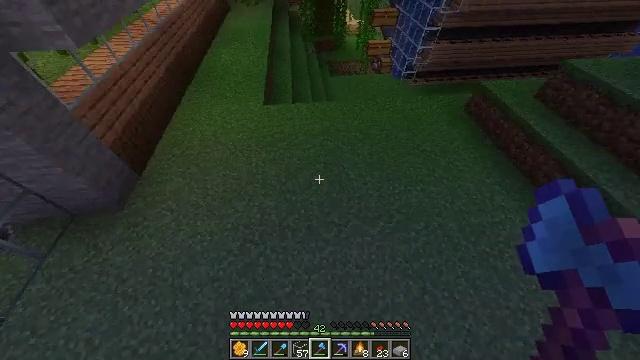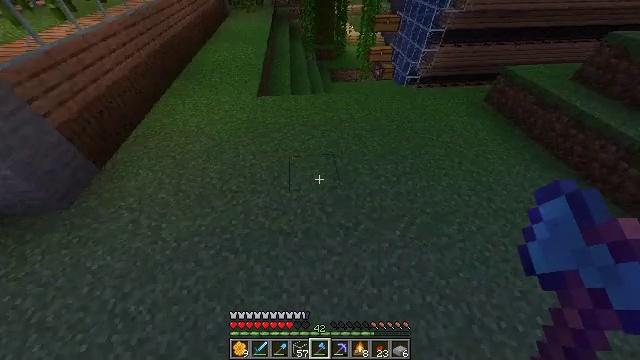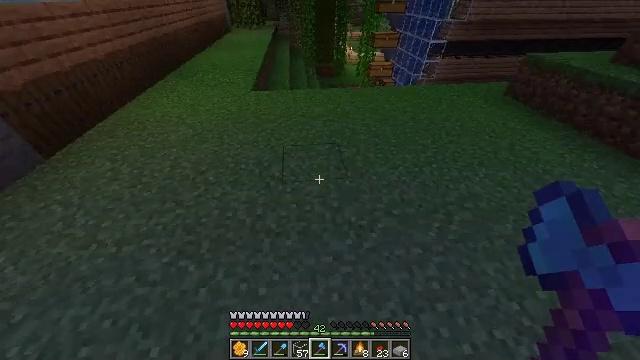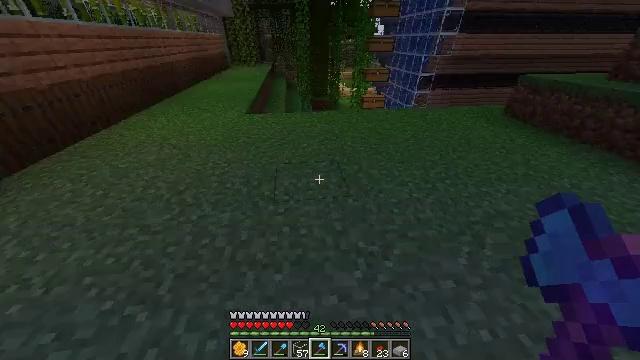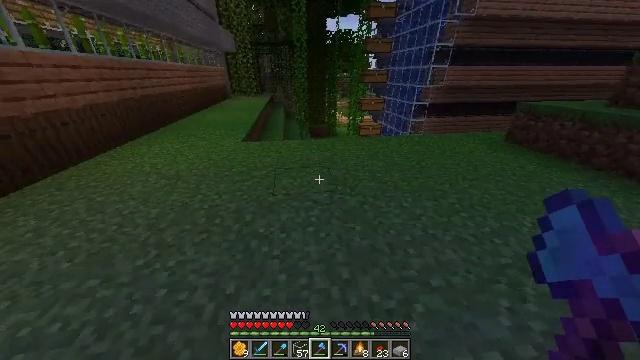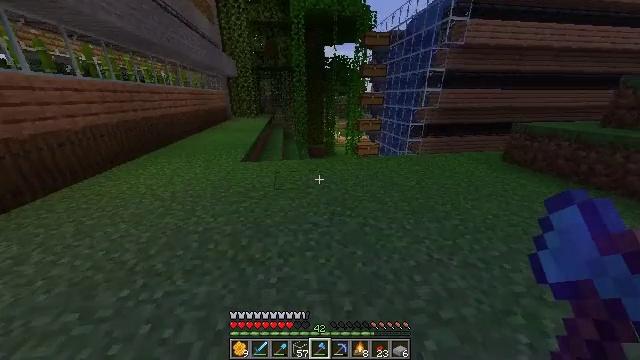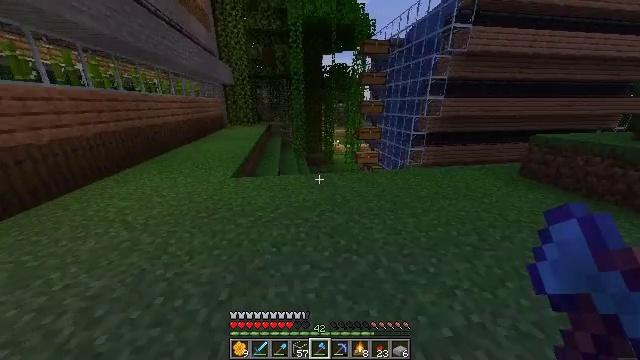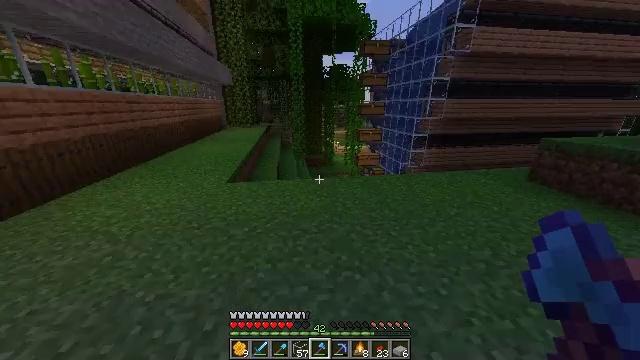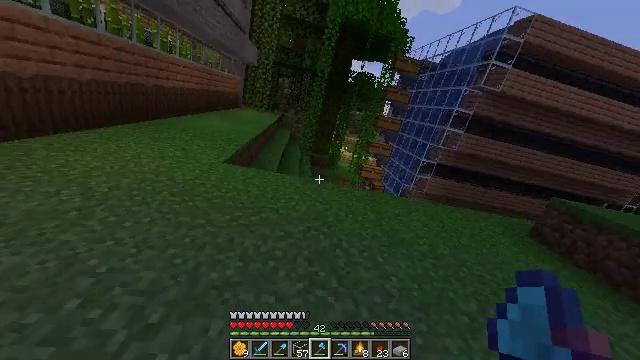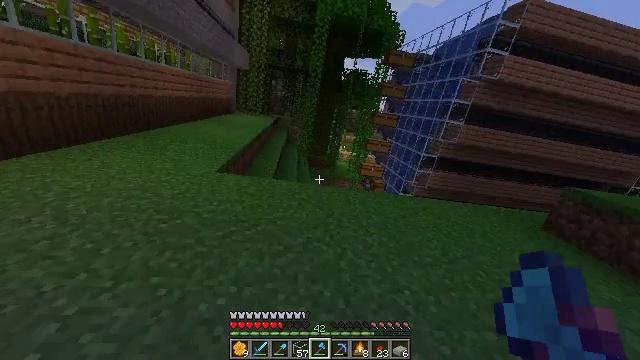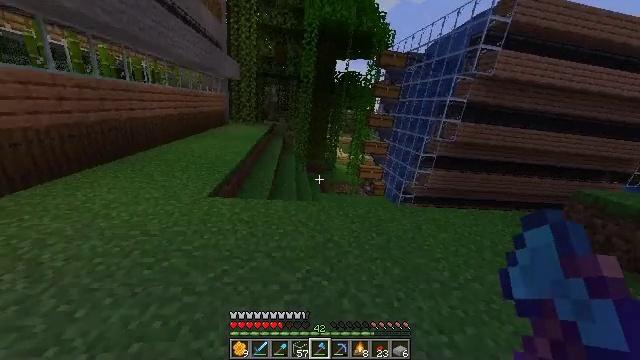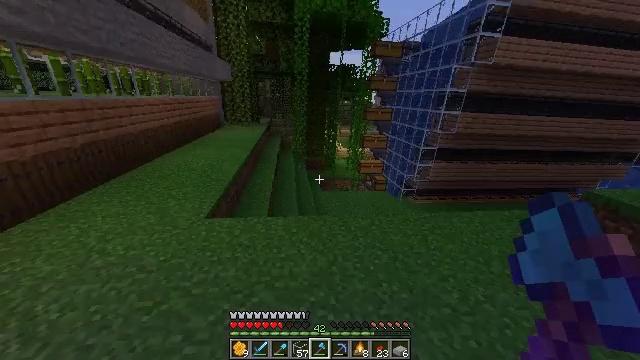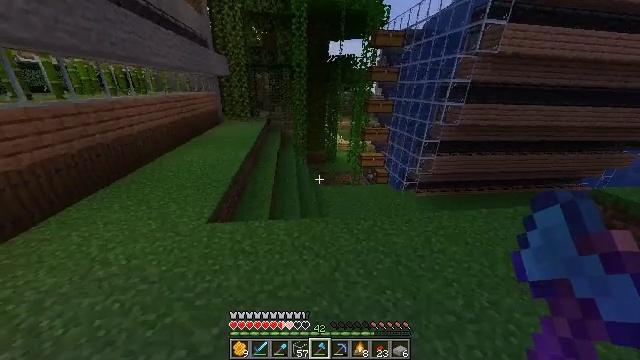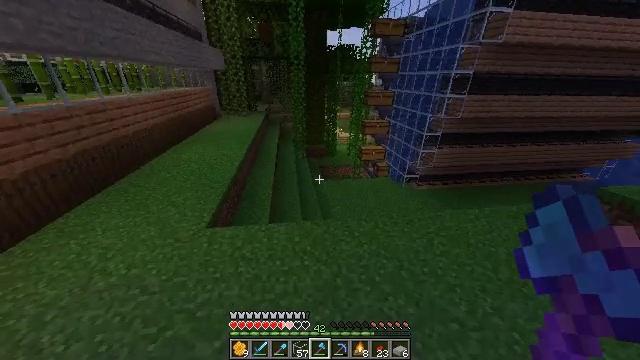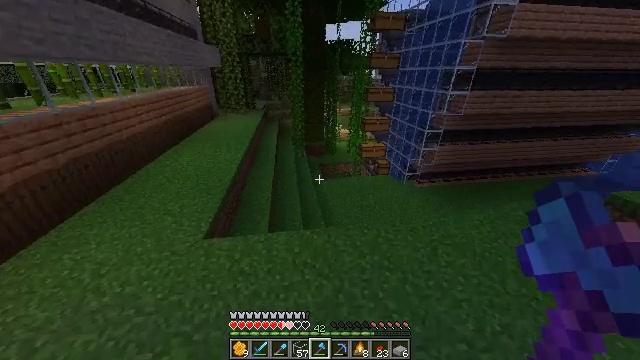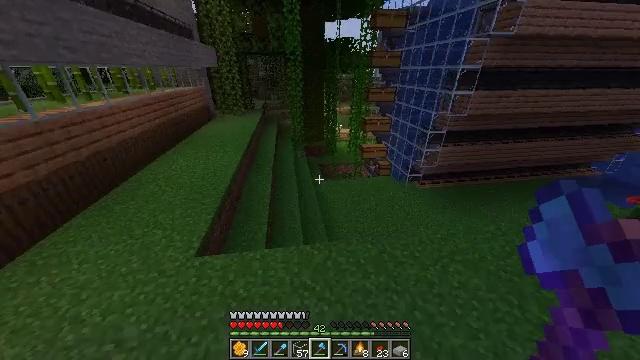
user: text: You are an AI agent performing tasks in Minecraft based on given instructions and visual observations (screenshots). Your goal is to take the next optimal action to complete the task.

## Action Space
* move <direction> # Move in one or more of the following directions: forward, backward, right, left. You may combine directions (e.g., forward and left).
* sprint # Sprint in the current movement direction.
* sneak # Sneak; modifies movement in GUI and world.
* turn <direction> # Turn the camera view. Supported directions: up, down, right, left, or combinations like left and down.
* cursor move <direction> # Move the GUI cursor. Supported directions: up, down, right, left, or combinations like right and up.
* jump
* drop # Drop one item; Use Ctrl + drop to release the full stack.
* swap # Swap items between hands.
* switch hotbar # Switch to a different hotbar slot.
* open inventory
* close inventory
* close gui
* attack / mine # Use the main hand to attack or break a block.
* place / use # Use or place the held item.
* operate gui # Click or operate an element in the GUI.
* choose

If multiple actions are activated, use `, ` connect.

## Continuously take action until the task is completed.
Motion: motion action
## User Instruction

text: Craft a glass bottle.
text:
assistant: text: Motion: move forward, turn up
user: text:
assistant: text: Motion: move forward, turn up
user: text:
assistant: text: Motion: move forward, sprint, turn right and up
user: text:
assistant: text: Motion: move forward, sprint, turn up
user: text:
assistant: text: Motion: move forward, sprint, turn up
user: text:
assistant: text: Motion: move forward, sprint, turn up
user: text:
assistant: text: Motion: move forward
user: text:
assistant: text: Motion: move forward
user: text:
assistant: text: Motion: move forward
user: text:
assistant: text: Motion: move forward, jump
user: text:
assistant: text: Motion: move forward, turn down, jump
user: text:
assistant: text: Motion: move forward, turn down, jump
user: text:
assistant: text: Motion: move forward, turn down, jump
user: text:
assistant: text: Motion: move forward, turn down, jump
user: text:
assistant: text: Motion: move forward, jump
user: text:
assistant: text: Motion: move forward, turn down, jump
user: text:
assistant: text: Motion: move forward, turn down, jump
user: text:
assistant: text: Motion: move forward, turn down, jump
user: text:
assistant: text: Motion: move forward, turn down, jump
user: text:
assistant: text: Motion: move forward, turn down, jump
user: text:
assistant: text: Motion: move forward, turn down, jump
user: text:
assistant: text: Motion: move forward, sprint, turn down, jump
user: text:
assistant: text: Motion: move forward, sprint, turn down, jump
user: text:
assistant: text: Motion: move forward, sprint, turn down, jump
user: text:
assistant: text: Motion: move forward, sprint, turn down, jump
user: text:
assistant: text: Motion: move forward, sprint, turn down, jump
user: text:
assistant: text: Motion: move forward, turn down, jump
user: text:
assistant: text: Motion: move forward, turn down, jump
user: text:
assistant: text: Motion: move forward, jump
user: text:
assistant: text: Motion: move forward, jump